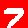
Digit: 7